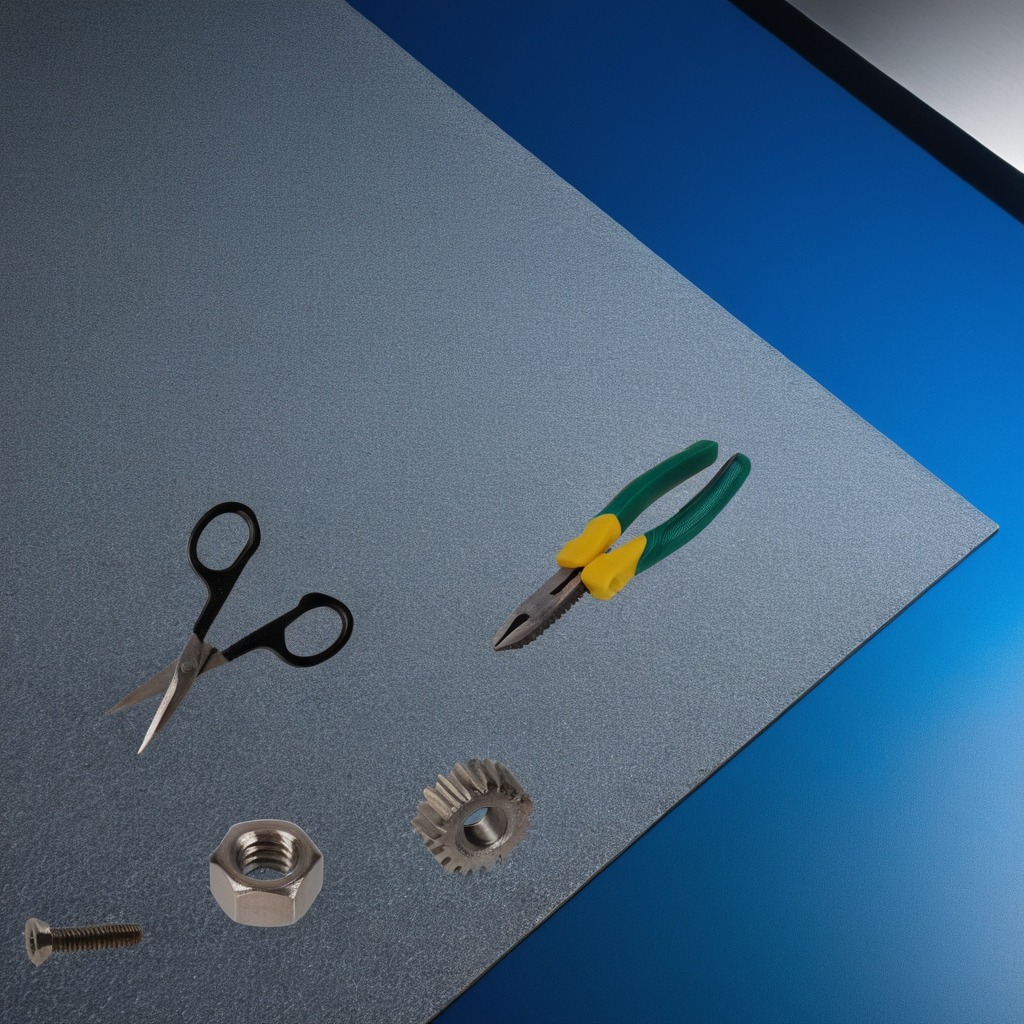
A steel gear with teeth, a metal machine screw, a pair of pliers, a metal nut, and a pair of scissors are lying on the clean granite tabletop covered with a blue rubber mat inside a workshop under bright overhead lighting crisp shadows high clarity worn but beneath the mat